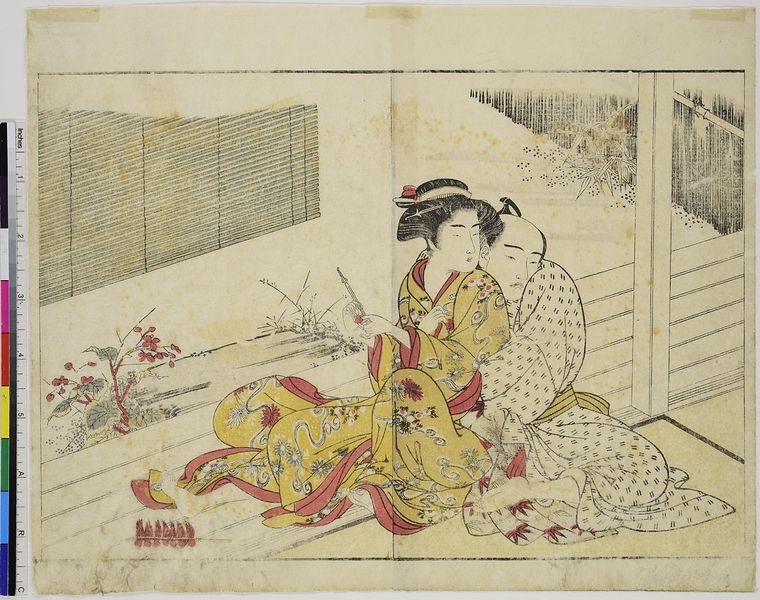
Künstler: Katsukawa Shunsh&#x14D;
Standort: Hamburg
Institution: Museum für Kunst und Gewerbe Hamburg
Schlagwörter: mann, gelb, blumen, frau, frisur, säule, zeichnung, wiese, boden, mantel, paar, pflanzen, garten, holzschnitt, linien, barfuss, loggia, veranda, draußen, asien, druckgraphik, druckgrafik, tracht, liebespaar, liebende, zeit, farbholzschnitt, kimono, volkstracht, edo, reproduktionen, druckerzeugnisse